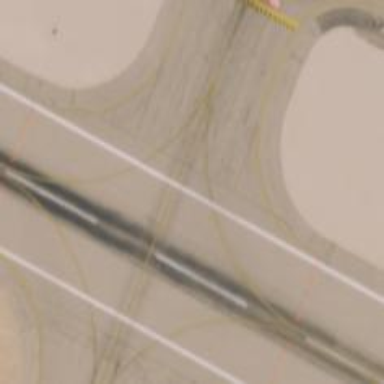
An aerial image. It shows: Image of taxiway at airport.